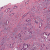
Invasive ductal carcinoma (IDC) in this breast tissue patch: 1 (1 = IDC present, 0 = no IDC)